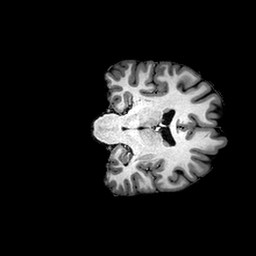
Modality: T1w
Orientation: coronal